Question: I've been updating an app that works perfectly in iOS7 to be compatible with the new iOS8. I can't deploy the app to an iPhone with the last GM iOS8 version. The compilation process give me no errors, but Xcode give me the following alert:
App installation failed. This operation is unsupported.

Can someone help me?
Thanks
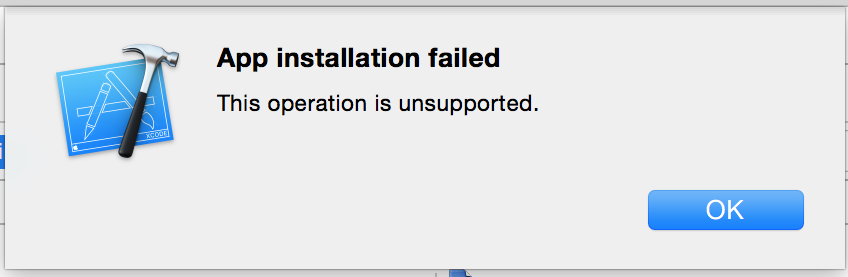
Answer: I had the same problem too. The environment I used is and try to run my app on devices.
My solution is
1. first change Deployment Location as NO in your Build Settings.
2. Close Xcode
3. Remove all intermediate build files located in the corresponding subfolders (has your app prefix) under Xcode Derived Data folder (~/Library/Developer/Xcode/DerivedData/).
4. Restart your Xcode, build, and then run app on your devices.